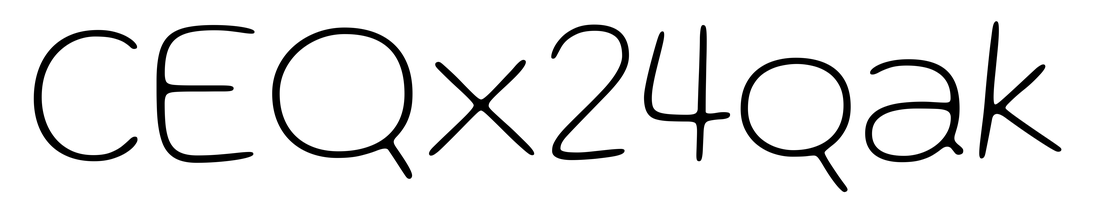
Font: Gluten_Thin